Question: How do I disable graph mode in Assembly view in IDA 6.1 ? By graph mode I mean this

I see Options -> Graph -> Use graph view by default, but un-checking it doesn't help :((
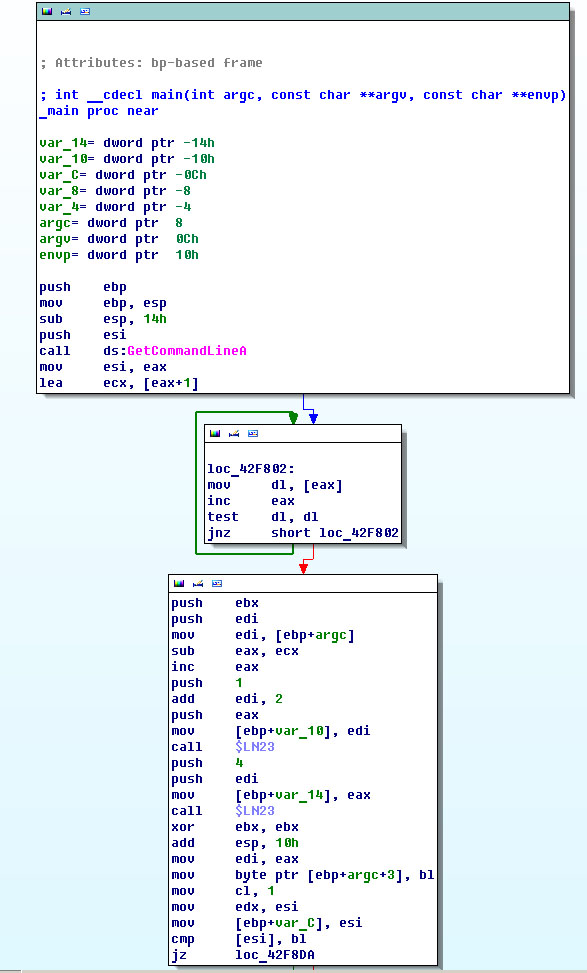
Answer: To toggle graph view in addresses where graph view is applicable, . (Or, as ruslan mentioned, you can right-click the disassembly area and choose "Text View")
The option you mentioned (Options -> Graph -> Use graph view by default) specifies that graph view will not be enabled when you open a new binary for analysis. This has no effect on the current view in the database.
By the way, if the reason you don't want to use graph view is because it doesn't display the address of each instruction, you can change this by going into the options, clicking the "Disassembly" tab, and checking "Line Prefixes" under "Display disassembly line parts."